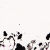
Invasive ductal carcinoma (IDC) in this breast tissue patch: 0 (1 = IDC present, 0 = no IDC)